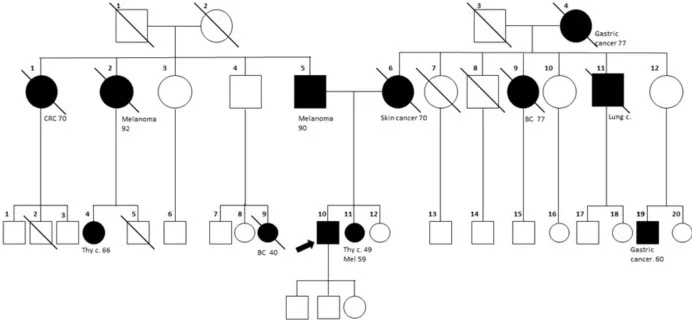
Family tree. The proband is indicated with an arrow (III_10). Melanoma cases are reported in the father (II-5), sister (III-11), and paternal aunt (II-2). The mother (II-6) has been reported to have a not well-defined "skin cancer. " In the family, other cancer types are present: breast cancer (BC; II-9, III-9), lung cancer (III-11), gastric cancer (III-19, I-4), colorectal cancer (CRC, II-1), and thyroid cancer (III-11, III-4).
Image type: pathology (fish)